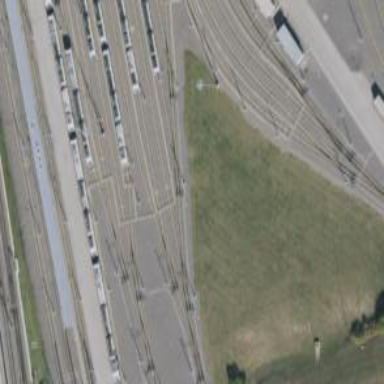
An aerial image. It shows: Light rail yard with electrified contact lines.